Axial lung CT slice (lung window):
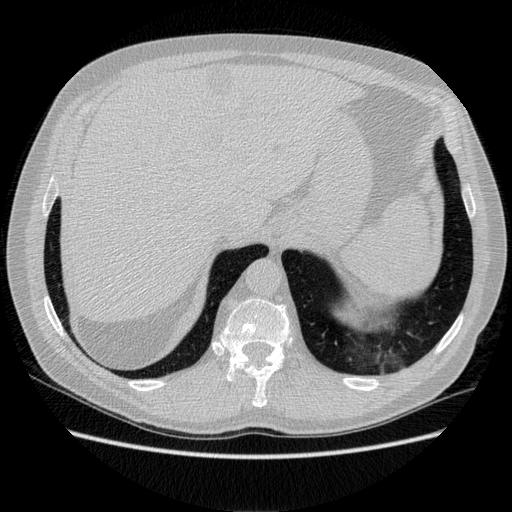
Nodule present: no